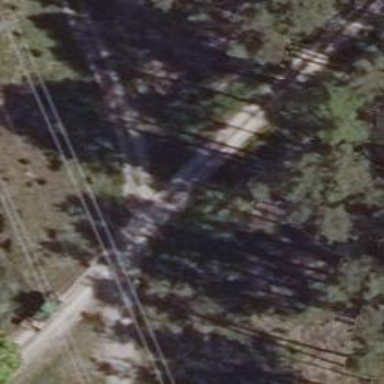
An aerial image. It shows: Gravel track with grade2 quality.